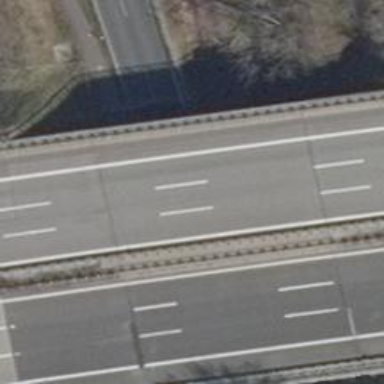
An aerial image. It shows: It's motorway area.